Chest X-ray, AP view. Patient: 50 years old, sex M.
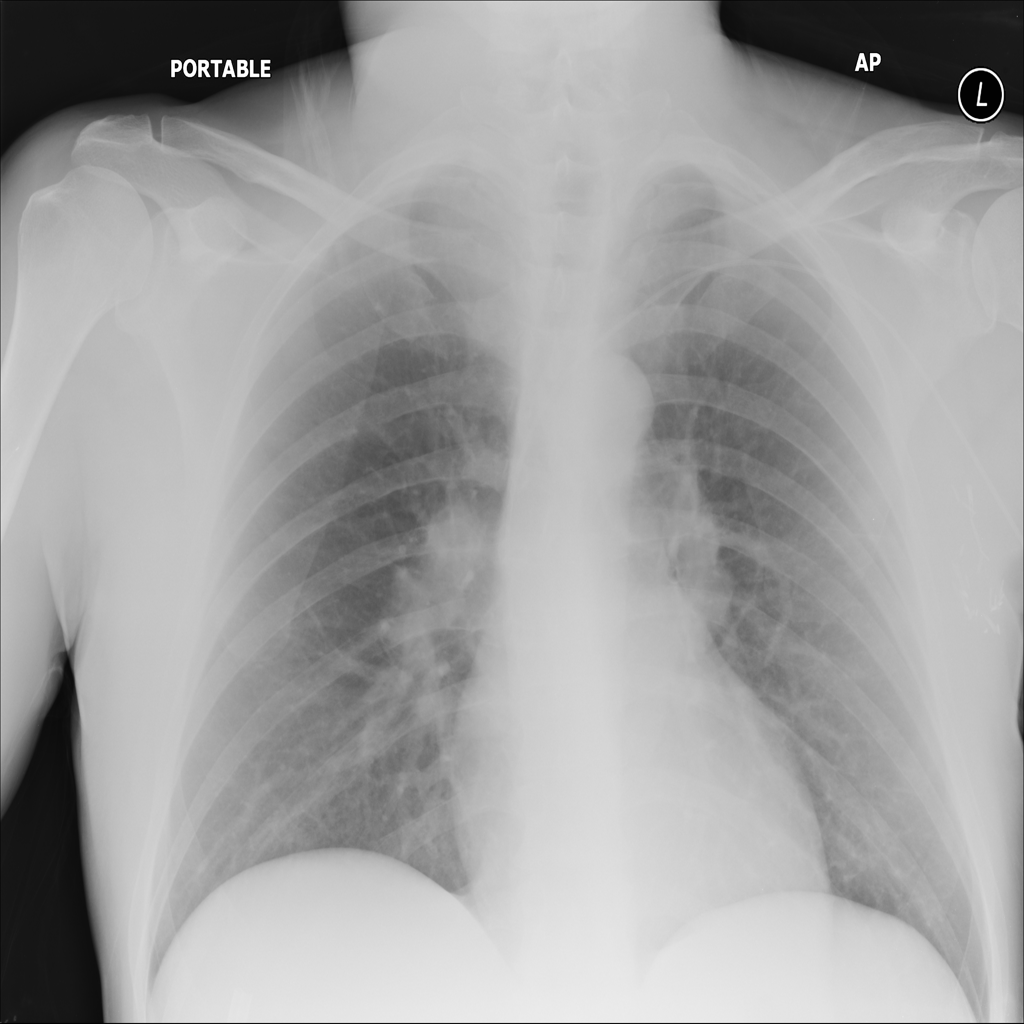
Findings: No Finding